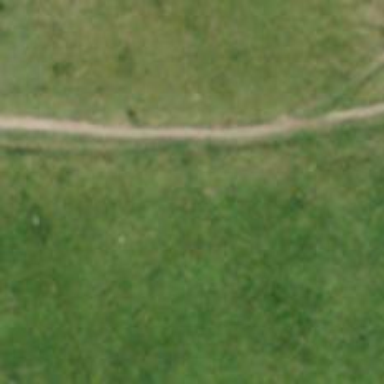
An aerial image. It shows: Gravel path with excellent trail visibility.